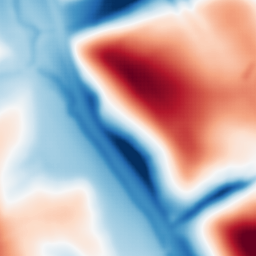
Category: multiscale
Decomposition family: dog
Decomposition parameters: sigma_low: 3
sigma_high: 50
Upsampling method: sinc_hamming
Upsampling parameters: scale: 4
kernel_size: 8
Upsampling scale: 4